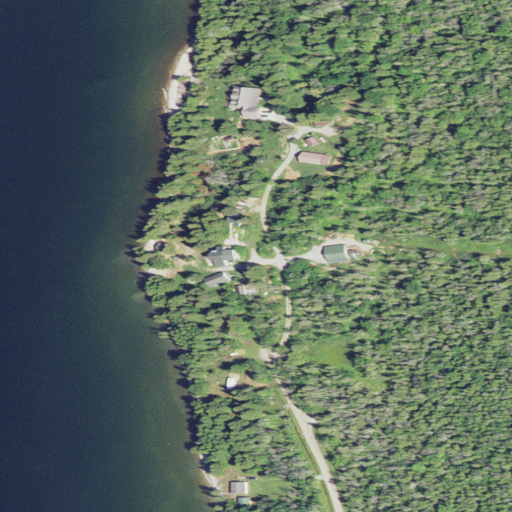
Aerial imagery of cape in Michigan named Deepwater Point containing open water, woody wetlands, open development, herbaceous wetlands, low intensity development, barren land, medium intensity development, and high intensity development